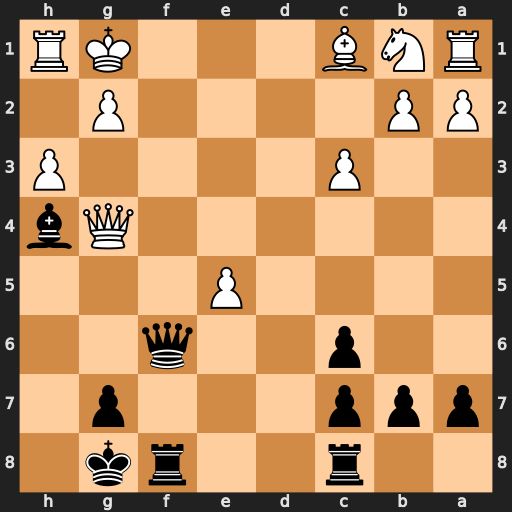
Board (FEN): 2r2rk1/ppp3p1/2p2q2/4P3/6Qb/2P4P/PP4P1/RNB3KR
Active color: b
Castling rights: -
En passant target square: -
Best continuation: Bf2+ Kh2 Qxe5+ Bf4 Rxf4